Question: I have some code that adds classes to an element and then tries to remove them and add different ones 1 second later. I'm getting some very odd behavior that I can't even reproduce in a simple <URL>.
Here's the relevant JavaScript code I have:
'''
console.log('before destroyed: ' + currentTile.get(0).className);
currentTile.addClass(classes.destroyed);
console.log('after destroyed: ' + currentTile.get(0).className);
setTimeout(function () {
console.log('before blanking: ' + currentTile.get(0).className);
currentTile.removeClass().addClass(classes.blank + ' ui-draggable');
console.log('after blanking: ' + currentTile.get(0).className);
}, 2000);
'''
And here is what the console is saying:

As you can see, adding the 'destroyed' class works fine, but the call to 'removeClass()' inside of the 'setTimeout' appears to be doing nothing, and then the '.addClass(classes.blank + ' ui-draggable');' also appears to be working fine. Also, if I pass a single class to 'removeClass' it removes that one class without a problem.
If it were an issue of context or 'currentTile' being the wrong element, I would think the 'addClass' would also fail? Anyone have any idea what is going on here?
Additional info: jQuery latest (v.1.9.0 I think), jQuery UI v 1.10.0, Chrome v.24.0.1312.56 m
---
: The problem appears to be directly related to jQuery UI, and can be seen happening in <URL>.
---
: This was confirmed as a <URL>, and has been fixed.
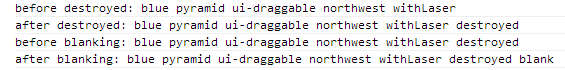
Answer: Try using '.removeAttr('class')' rather than '.removeClass()'.
DEMO:
<URL>
Hope this helps and let me know if you have any questions!